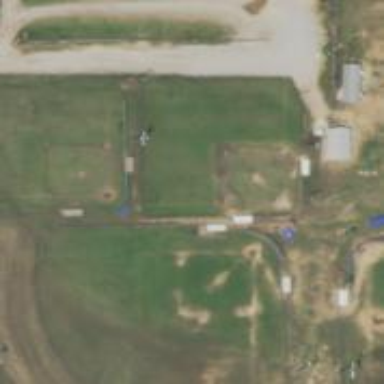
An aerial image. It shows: Softball pitch for leisure activities.